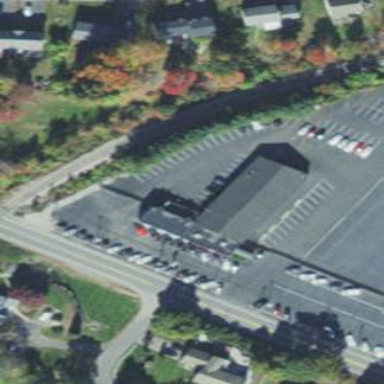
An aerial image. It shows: Building that houses car shop.